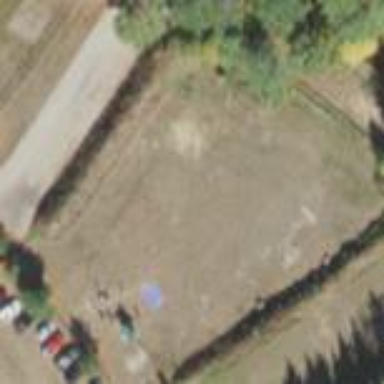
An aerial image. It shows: Archery pitch for leisure sports activities.